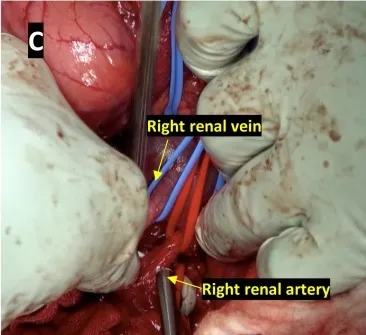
C. Right renal artery and vein were preserved and inspected for sufficiency of blood flow.
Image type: medical_photograph (other_medical_photograph)